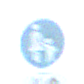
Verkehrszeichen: Gehweg
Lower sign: RichtungsangabeDurchPfeile8
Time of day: MorningAfternoon
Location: Outdoor (Special)
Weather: Clear
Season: NotSpecified
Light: Natural